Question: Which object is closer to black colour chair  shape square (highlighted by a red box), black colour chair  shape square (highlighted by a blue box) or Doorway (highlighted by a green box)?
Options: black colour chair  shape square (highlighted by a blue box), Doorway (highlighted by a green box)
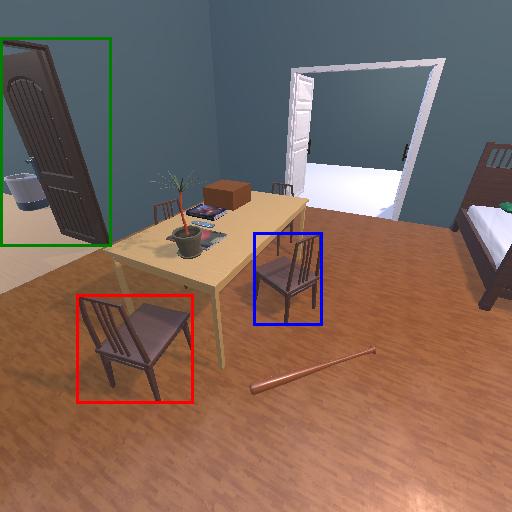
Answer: black colour chair  shape square (highlighted by a blue box)